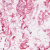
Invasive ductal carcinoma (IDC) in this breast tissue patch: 0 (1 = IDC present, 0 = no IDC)